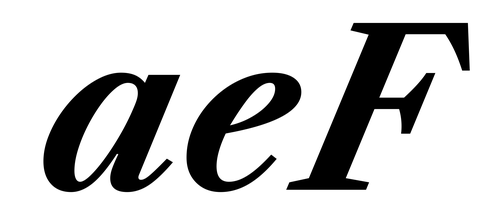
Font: LibreCaslonText-Italic_Bold_Italic